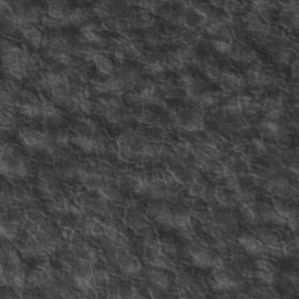
Label: non_frost